Field crop: maize
Growth stage: 1
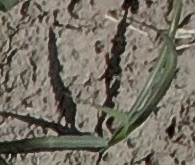
Species: sorghum